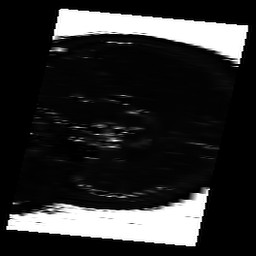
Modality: T2map
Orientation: sagittal
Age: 53
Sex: female
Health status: ill